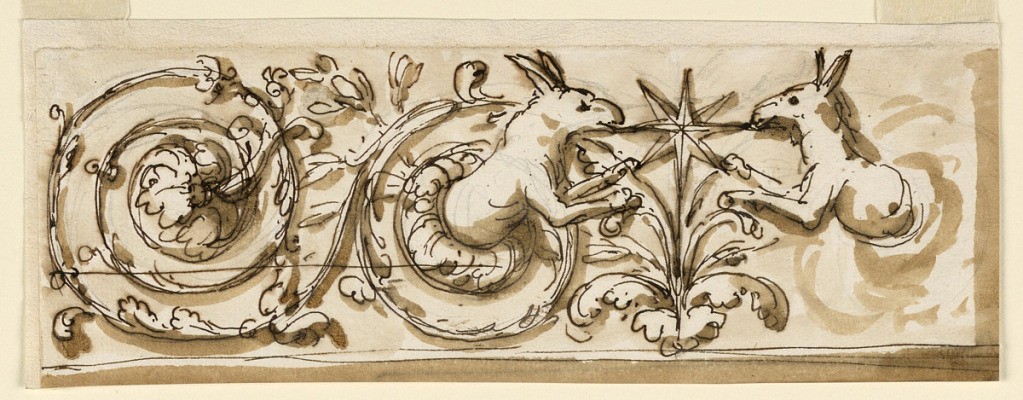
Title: Design for ceiling decoration
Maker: Giuseppe Barberi, Italian, 1746–1809
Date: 1746–1809
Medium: Pen and brown ink, brush and brown wash on off-white laid paper, lined
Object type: Drawing
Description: Design for ceiling decoration.